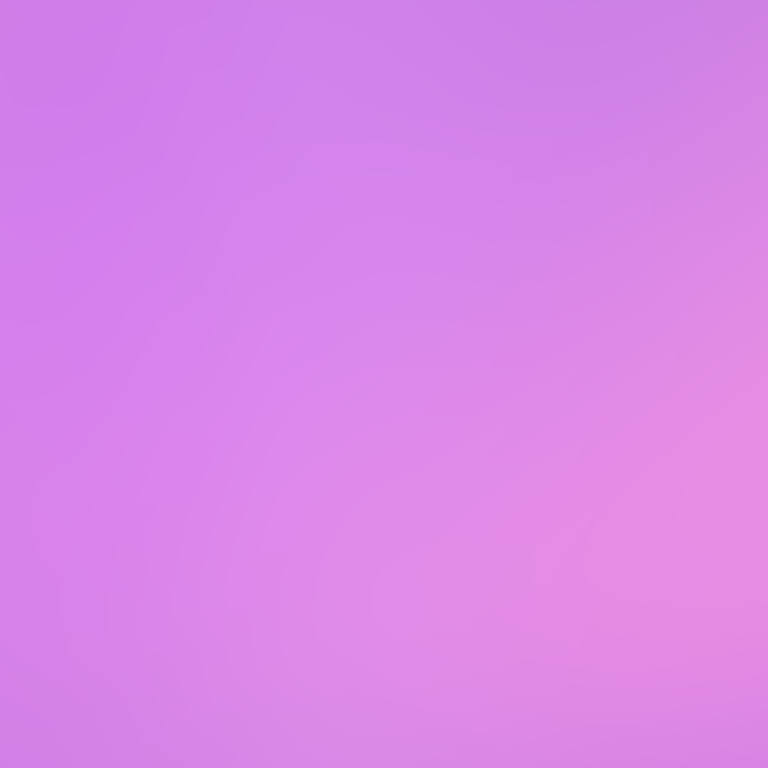
Abstract light effect, smooth gradient from soft lavender to light pink, calm atmosphere, diffuse light, no room, no furniture, no objects.